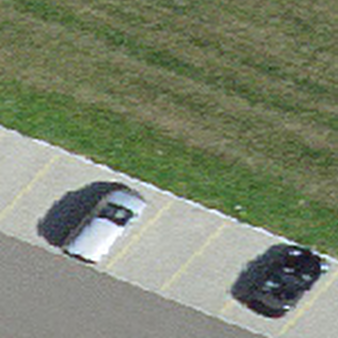
Label: other